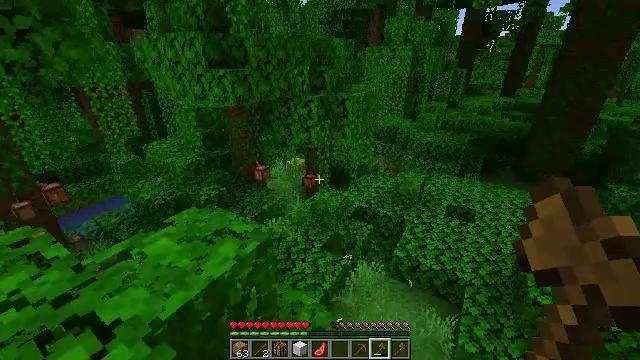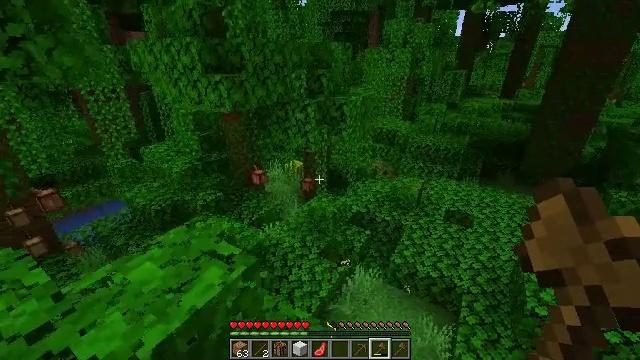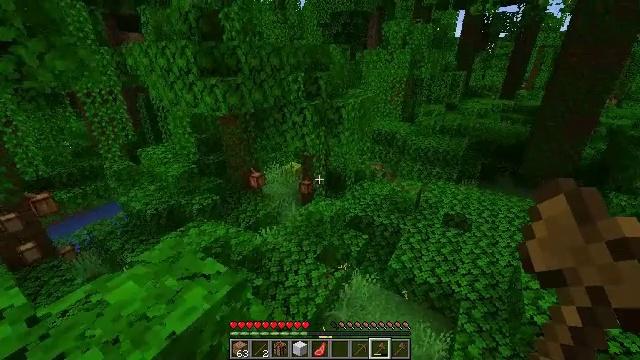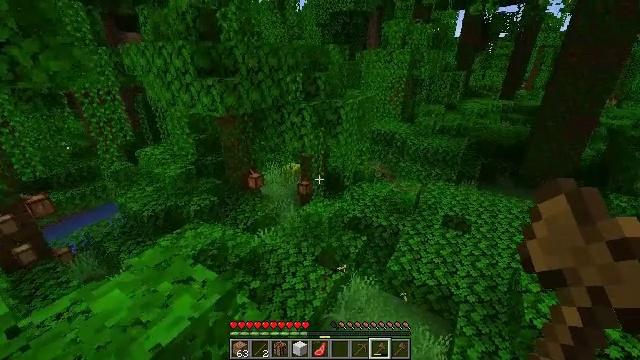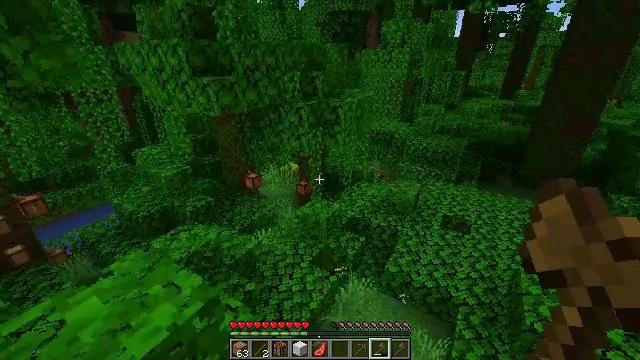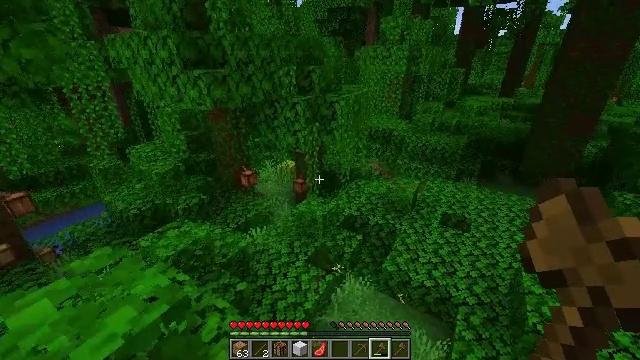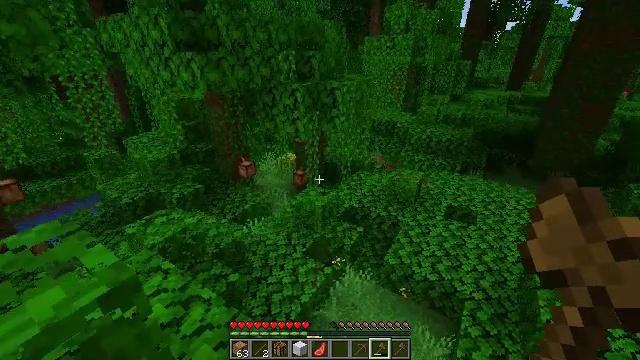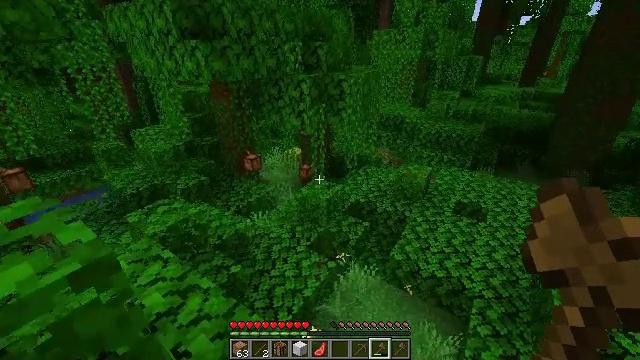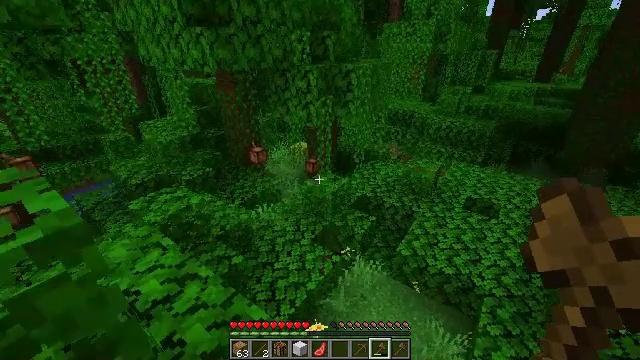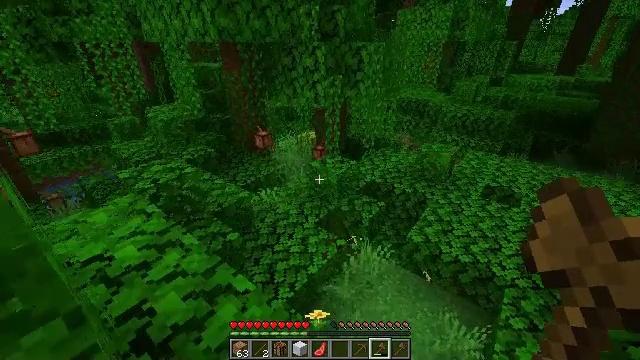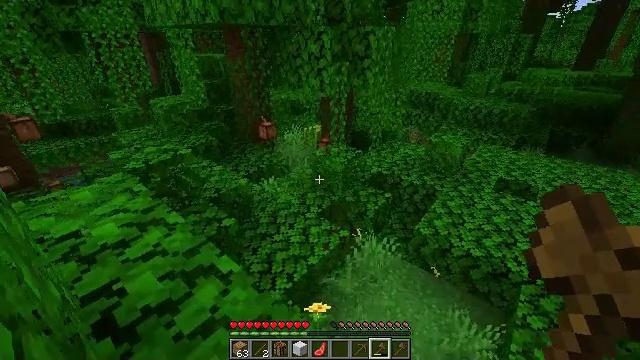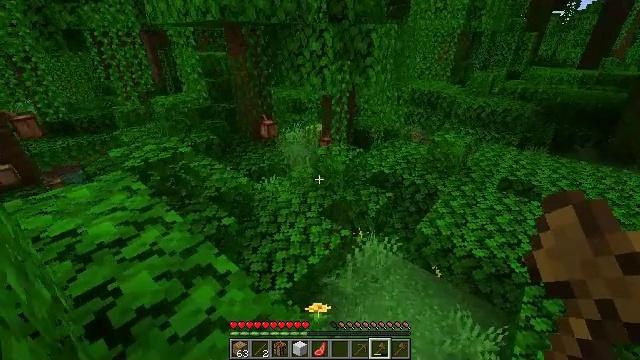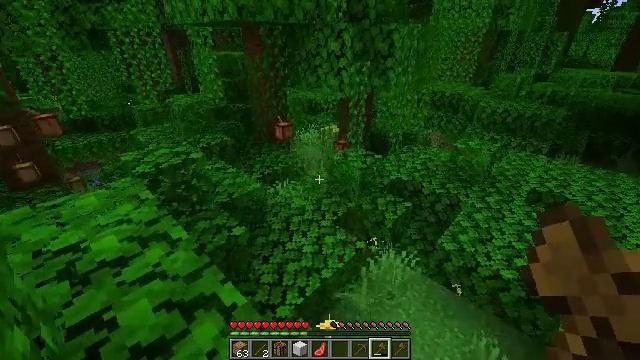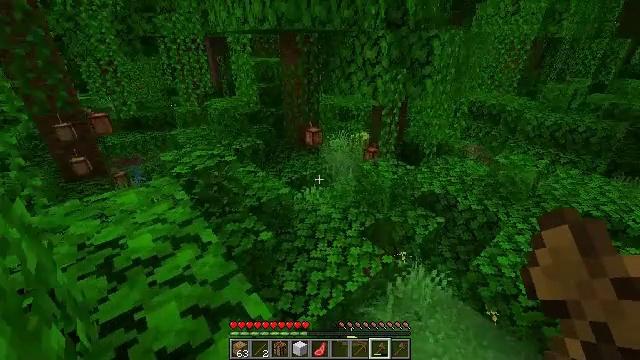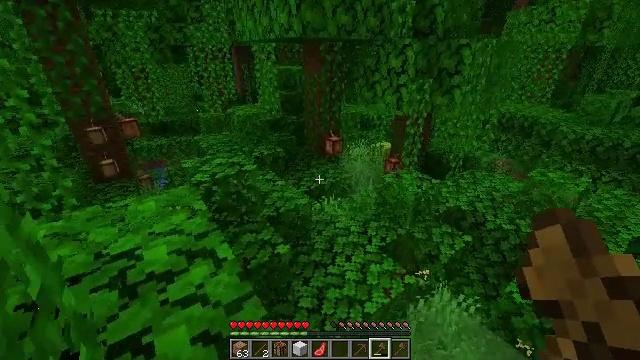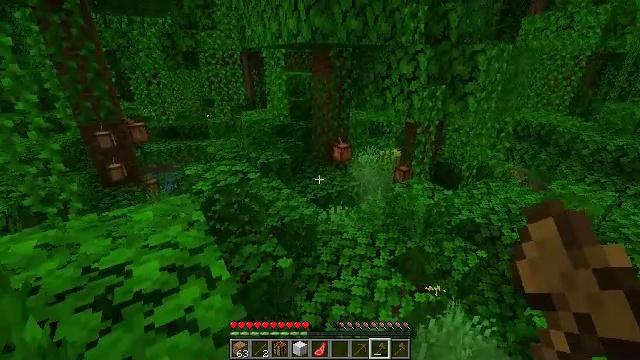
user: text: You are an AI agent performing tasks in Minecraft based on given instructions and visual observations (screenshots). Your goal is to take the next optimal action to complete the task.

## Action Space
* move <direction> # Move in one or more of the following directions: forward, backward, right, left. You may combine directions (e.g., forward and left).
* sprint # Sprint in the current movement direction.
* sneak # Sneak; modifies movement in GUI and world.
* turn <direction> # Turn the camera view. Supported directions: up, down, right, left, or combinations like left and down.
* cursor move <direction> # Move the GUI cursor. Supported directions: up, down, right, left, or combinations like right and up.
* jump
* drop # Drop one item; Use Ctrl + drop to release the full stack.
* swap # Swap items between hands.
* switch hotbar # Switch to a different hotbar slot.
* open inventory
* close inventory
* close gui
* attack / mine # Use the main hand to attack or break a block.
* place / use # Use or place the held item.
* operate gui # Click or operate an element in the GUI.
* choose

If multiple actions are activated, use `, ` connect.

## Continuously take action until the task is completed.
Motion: motion action
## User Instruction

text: Collect vines by mining them.
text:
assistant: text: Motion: move forward and move right
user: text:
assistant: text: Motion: move forward and move right
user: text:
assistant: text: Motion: move forward and move right
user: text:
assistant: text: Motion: move forward
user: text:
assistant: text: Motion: move forward
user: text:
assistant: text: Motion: move forward
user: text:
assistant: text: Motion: move forward, turn left
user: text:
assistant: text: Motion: move forward and move left, turn left
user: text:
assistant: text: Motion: move forward and move left, turn left
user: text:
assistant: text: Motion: move forward and move left, turn left
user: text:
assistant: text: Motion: move forward and move left
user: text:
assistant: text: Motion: move forward and move left, turn left
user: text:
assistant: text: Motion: move forward and move left, turn left and up
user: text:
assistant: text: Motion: move forward, turn left and up
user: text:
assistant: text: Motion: move forward and move right, turn left and up
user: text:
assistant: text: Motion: move forward and move right
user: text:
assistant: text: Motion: move forward and move right
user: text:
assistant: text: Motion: move forward
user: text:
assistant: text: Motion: move forward, turn left
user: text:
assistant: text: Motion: move forward, turn left
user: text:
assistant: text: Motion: move forward and move left, turn left
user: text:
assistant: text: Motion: move forward and move left, turn left
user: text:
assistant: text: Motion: move forward and move left, turn left and down
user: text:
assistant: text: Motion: move forward and move left, turn right and down
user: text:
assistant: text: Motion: move forward and move left, turn right and down
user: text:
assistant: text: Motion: move forward, turn right and down
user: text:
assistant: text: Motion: move forward, turn right and down
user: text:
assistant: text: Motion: turn right and down
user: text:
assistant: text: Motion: turn right and down
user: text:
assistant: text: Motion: turn right